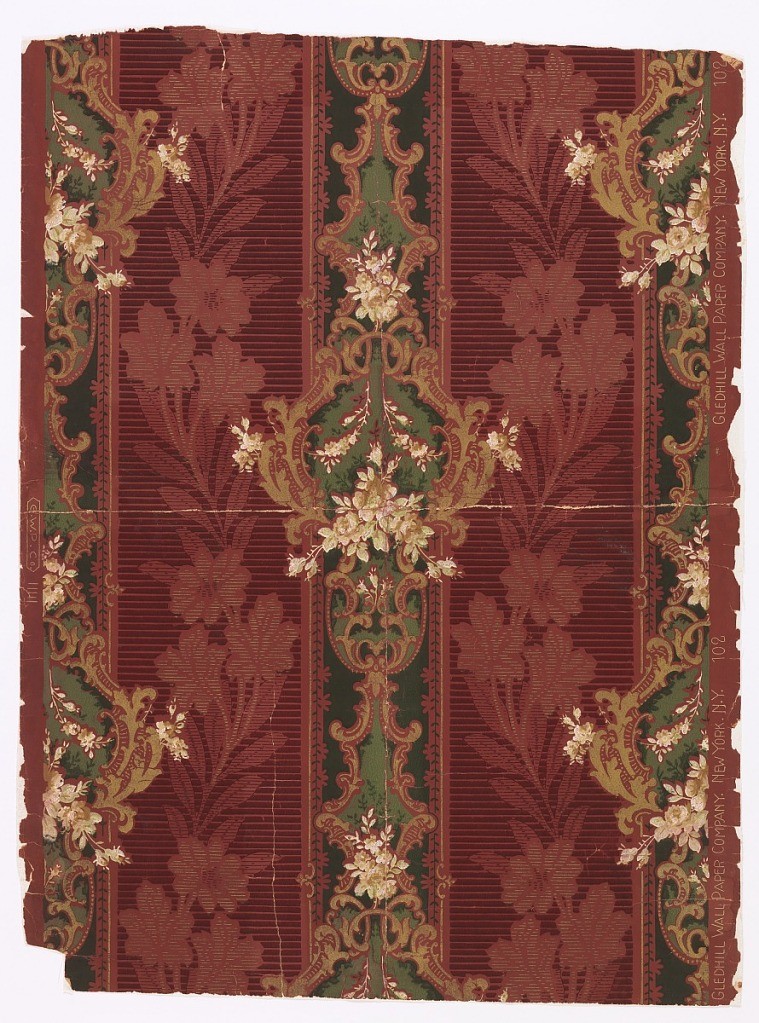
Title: Sidewall
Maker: Gledhill Wall Paper Co., New York, New York, founded 1900
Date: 1890–95
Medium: Machine-printed
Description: Alternating vertical stripes, the wider of which has serpentine ascending flowering branches. The other, narrower stripe is set with rococo scrollwork medallions in gold, and sprays of white flowers. Printed in gold, dark red, greens and white on red ground.